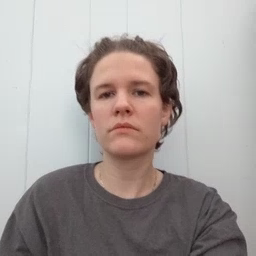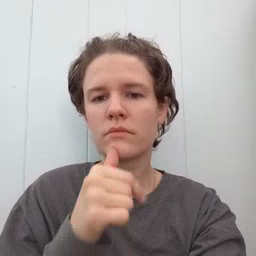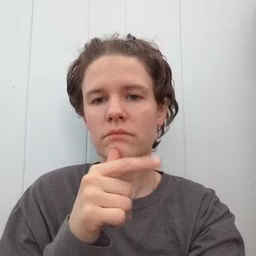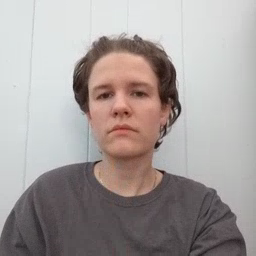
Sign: who